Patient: sex F, age 38
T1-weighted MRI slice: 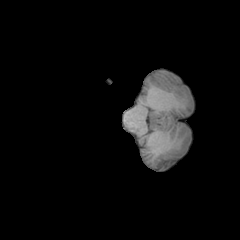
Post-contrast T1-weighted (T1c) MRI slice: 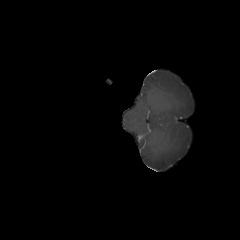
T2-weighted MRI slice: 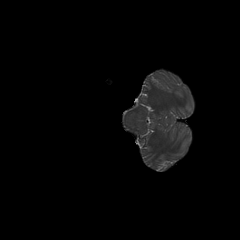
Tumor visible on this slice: no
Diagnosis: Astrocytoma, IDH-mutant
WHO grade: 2